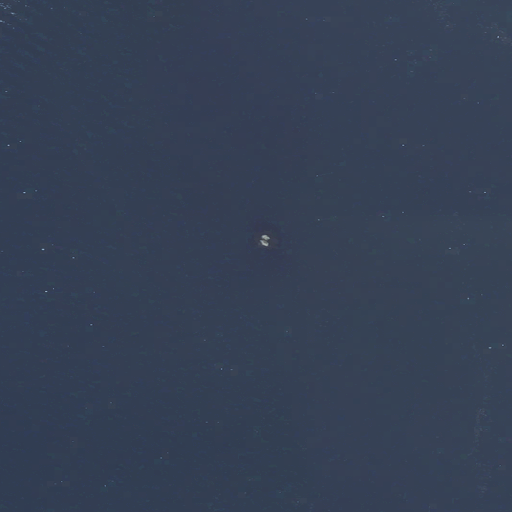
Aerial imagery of bar in Maine named The Barrel containing only open water